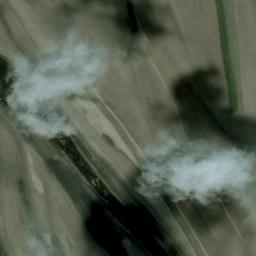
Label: cloud